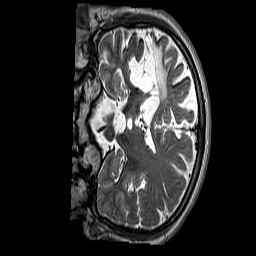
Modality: T2w
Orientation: coronal
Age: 56
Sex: male
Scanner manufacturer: siemens
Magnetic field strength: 3 T
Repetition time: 3.2 s
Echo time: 0.212 s